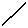
Label: line